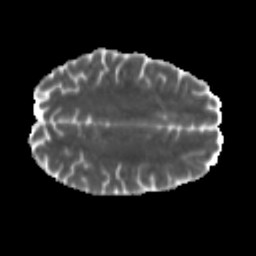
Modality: MD
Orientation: axial
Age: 46
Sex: male
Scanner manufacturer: siemens
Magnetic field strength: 3 T
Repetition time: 5.5 s
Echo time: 0.101 s